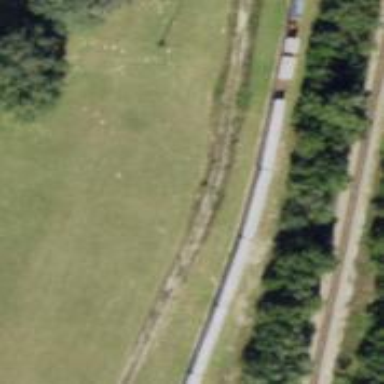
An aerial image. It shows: Historic railway car.